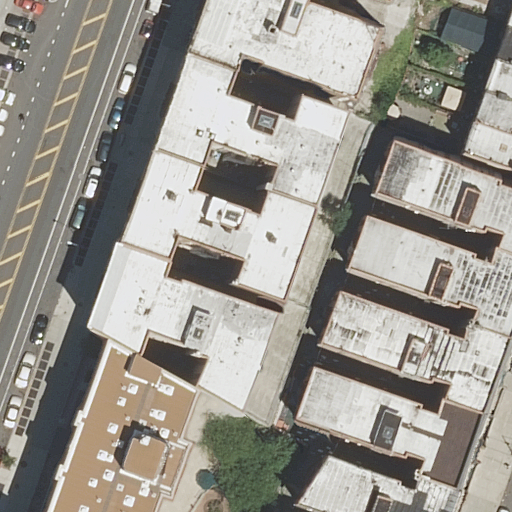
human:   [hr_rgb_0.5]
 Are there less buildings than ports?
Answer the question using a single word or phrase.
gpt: no

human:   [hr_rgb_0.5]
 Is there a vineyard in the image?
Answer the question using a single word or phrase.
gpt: no

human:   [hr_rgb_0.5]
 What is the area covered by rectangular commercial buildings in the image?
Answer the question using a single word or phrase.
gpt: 0m2

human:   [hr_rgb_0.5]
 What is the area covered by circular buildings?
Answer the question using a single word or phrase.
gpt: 0m2

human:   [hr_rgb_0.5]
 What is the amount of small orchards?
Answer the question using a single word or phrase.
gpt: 0

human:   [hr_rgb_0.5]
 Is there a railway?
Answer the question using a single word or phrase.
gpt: no

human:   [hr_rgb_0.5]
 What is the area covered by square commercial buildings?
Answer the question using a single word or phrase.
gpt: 0m2

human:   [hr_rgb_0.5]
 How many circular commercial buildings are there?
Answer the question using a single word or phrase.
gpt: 0

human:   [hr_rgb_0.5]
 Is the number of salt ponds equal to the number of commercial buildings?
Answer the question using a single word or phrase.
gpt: yes

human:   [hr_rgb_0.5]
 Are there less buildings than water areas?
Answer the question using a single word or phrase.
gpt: no

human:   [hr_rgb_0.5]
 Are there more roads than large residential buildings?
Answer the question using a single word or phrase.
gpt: no

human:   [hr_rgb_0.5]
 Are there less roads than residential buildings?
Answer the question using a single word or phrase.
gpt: yes

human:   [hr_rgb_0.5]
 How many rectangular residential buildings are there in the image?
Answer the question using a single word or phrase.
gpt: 5

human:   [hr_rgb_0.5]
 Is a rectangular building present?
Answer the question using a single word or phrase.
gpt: yes

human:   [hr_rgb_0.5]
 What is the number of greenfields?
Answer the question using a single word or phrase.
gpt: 0

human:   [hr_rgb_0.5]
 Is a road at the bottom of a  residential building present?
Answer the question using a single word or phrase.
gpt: no

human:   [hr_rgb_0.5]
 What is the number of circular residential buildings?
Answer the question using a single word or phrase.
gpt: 0

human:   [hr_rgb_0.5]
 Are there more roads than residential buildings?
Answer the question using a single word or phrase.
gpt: no

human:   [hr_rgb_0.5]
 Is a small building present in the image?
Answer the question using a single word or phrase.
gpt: yes

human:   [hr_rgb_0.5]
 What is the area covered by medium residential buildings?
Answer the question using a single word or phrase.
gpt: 2243m2

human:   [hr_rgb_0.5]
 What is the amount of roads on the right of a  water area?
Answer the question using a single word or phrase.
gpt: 0

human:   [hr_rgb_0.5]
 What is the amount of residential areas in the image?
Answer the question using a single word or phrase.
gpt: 0

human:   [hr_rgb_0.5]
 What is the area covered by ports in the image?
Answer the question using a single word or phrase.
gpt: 0m2

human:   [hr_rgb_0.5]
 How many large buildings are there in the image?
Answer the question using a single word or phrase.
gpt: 4

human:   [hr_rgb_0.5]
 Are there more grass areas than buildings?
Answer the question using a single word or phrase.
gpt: no

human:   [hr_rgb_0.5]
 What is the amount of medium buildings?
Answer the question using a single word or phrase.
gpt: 6

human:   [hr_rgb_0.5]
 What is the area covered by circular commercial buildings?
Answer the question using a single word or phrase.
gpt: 0m2

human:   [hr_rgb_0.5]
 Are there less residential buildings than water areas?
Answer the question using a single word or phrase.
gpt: no

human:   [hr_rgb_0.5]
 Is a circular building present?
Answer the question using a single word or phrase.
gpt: no

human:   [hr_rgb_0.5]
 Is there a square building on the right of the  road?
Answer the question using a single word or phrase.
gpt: no

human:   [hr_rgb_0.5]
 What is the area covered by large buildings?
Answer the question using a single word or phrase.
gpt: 2344m2

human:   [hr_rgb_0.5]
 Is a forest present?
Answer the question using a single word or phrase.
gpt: no

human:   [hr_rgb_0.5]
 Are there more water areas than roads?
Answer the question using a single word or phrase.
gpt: no

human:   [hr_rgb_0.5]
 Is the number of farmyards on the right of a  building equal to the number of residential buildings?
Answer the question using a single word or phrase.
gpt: no

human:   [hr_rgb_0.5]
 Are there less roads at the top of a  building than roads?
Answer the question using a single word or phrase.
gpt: no

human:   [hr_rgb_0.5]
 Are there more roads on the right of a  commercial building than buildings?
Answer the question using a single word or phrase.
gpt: no